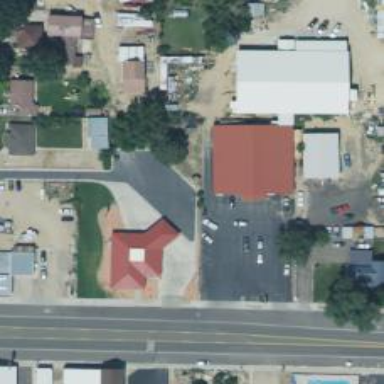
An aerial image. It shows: Convenience shop.